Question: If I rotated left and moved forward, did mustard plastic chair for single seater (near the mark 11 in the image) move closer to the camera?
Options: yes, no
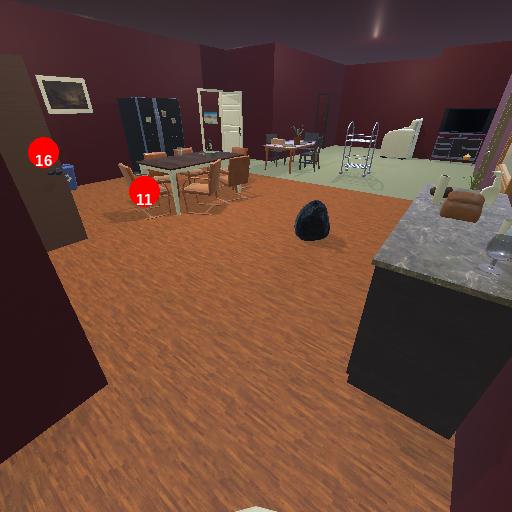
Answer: yes